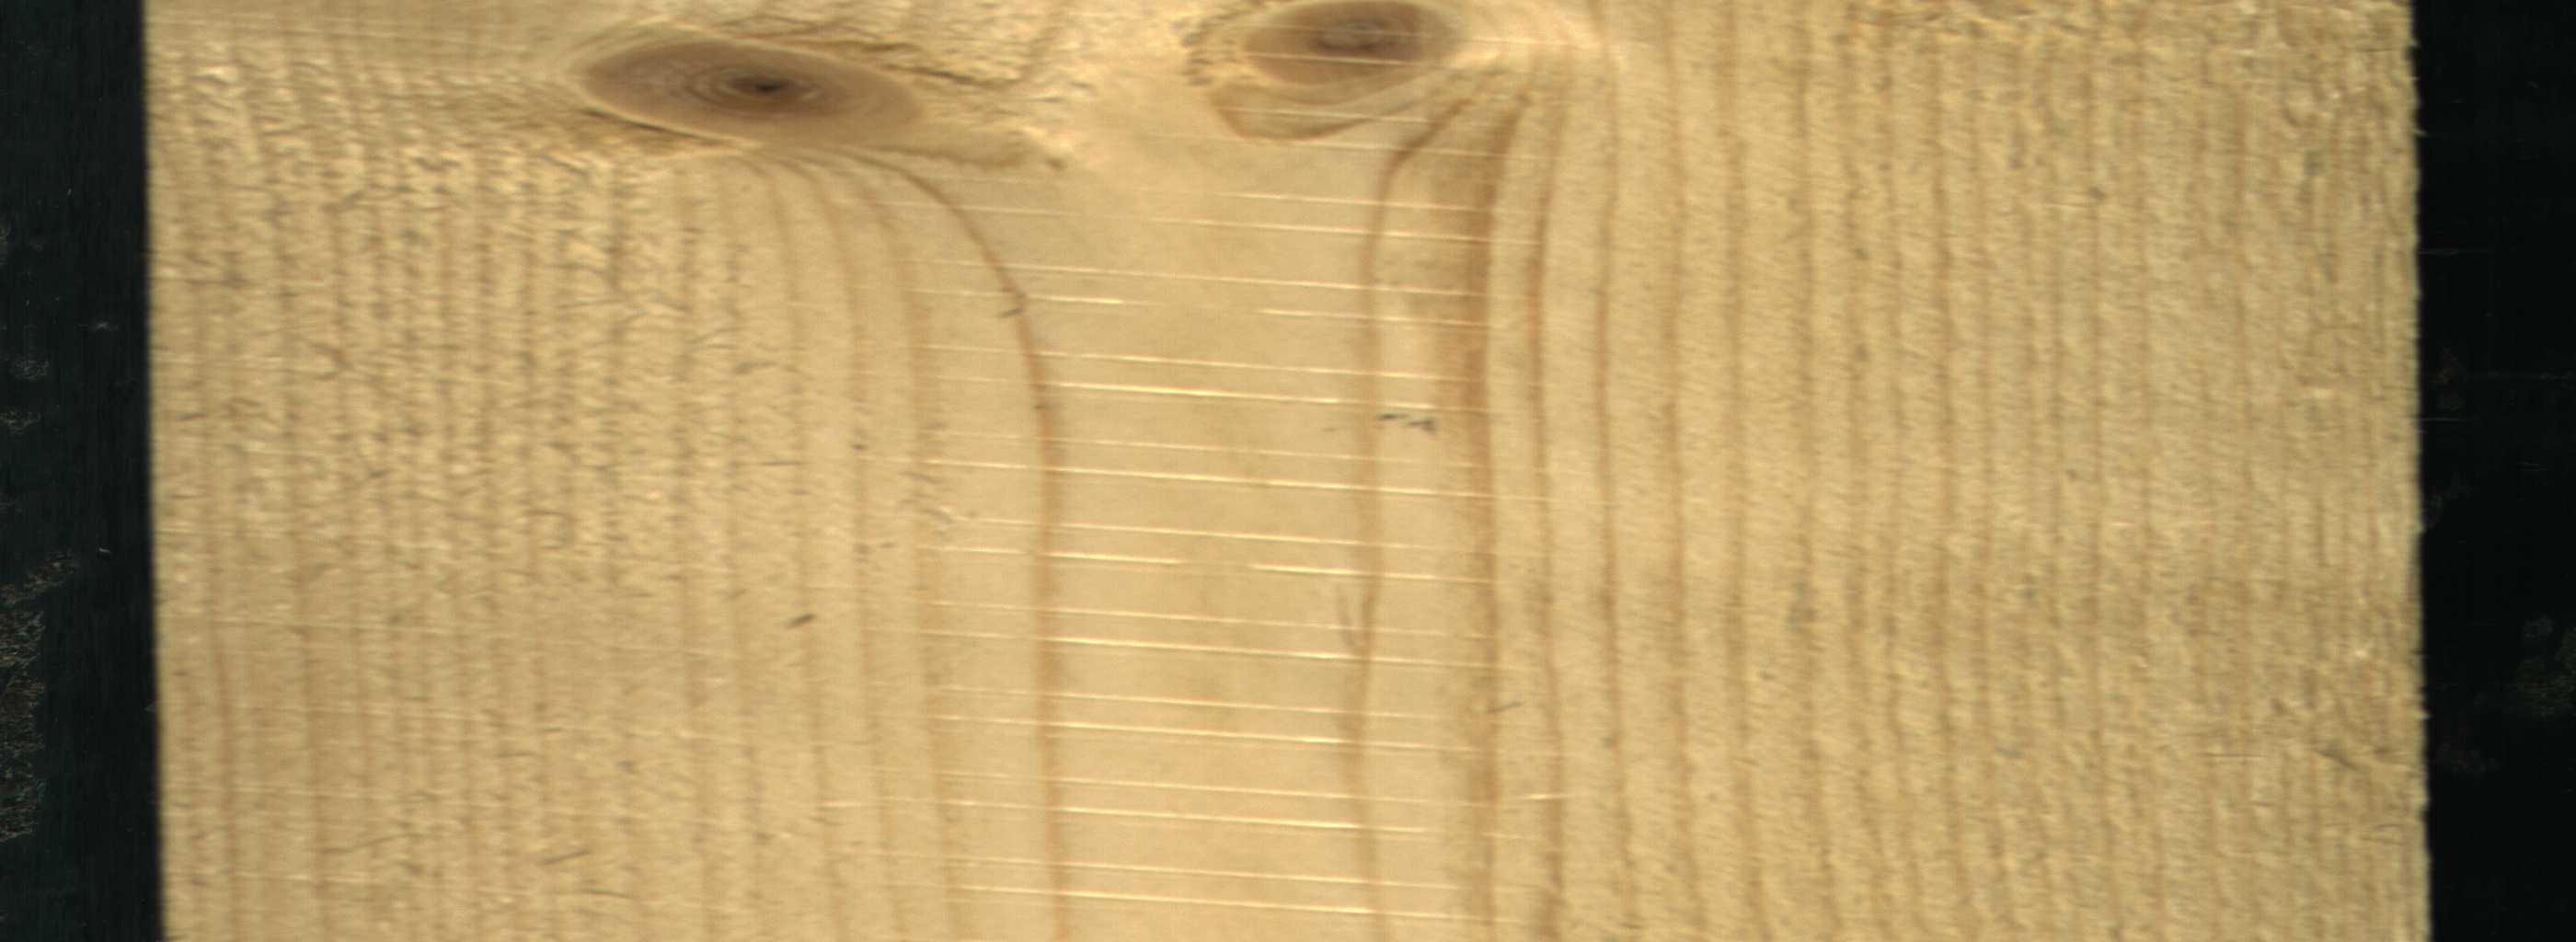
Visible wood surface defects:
Live_Knot
Live_Knot